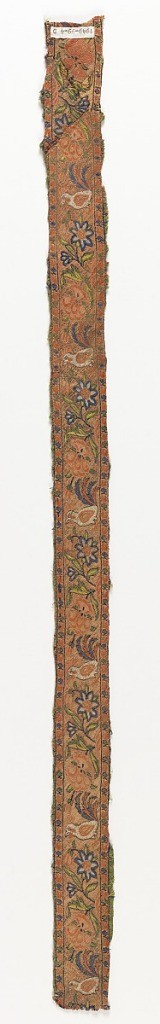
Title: Textile
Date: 17th–early 18th century
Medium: silk, metallic yarns Technique: twill weave
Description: Narrow band showing repeating pattern of flowers and birds.